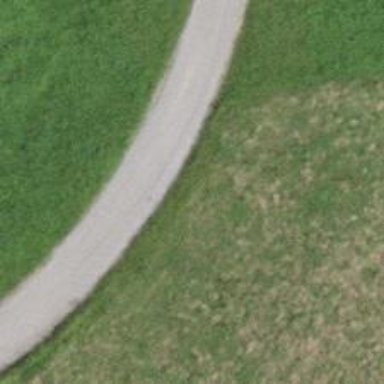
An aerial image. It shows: Unpaved track road.